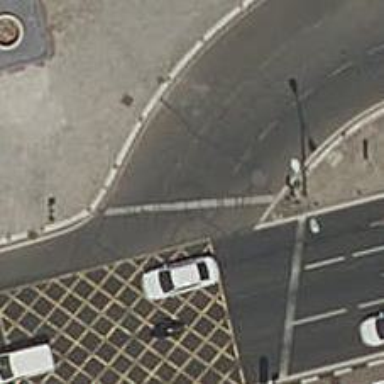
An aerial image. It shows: Road with traffic signals.